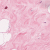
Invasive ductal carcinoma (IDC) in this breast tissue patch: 0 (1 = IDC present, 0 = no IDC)